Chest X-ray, PA view. Patient: 49 years old, sex F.
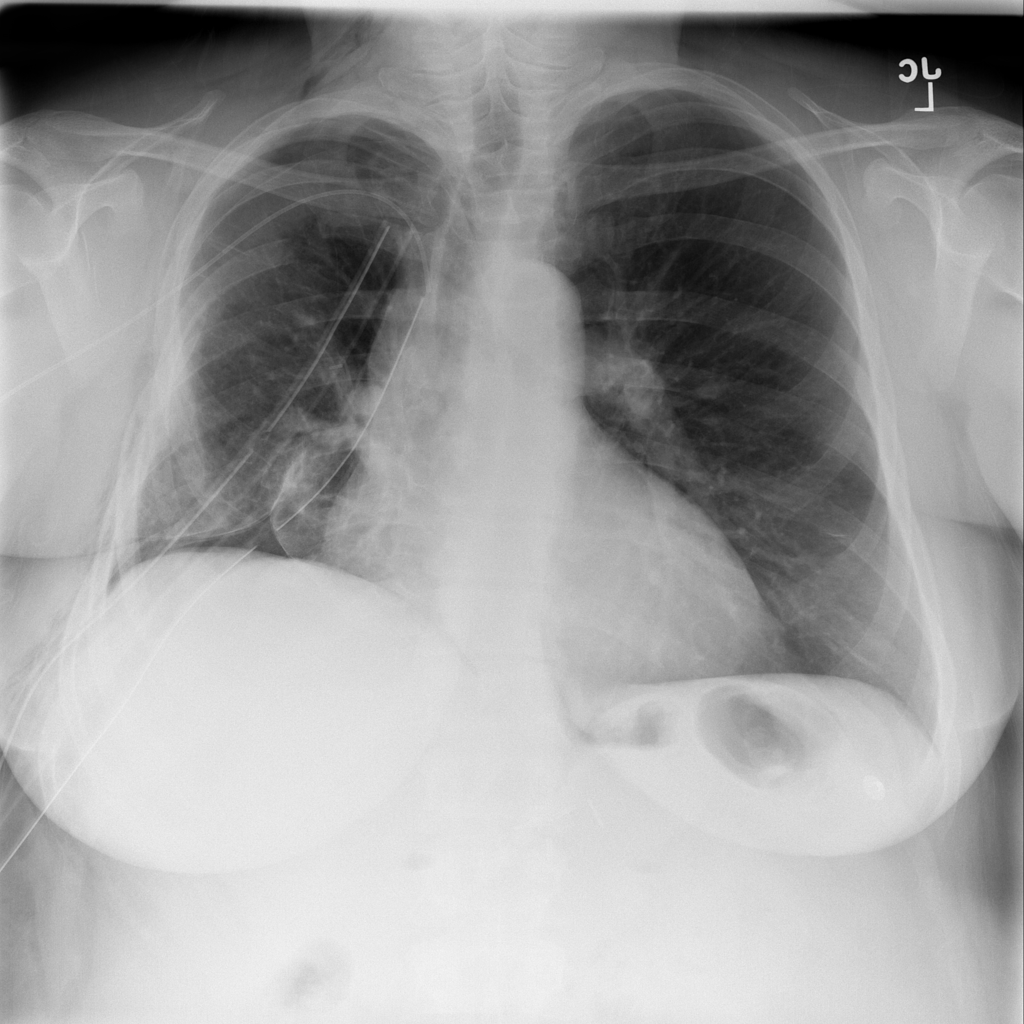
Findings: Emphysema, Pneumothorax